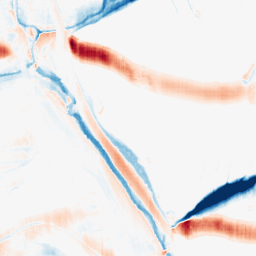
Category: morphological
Decomposition family: morphological_ellipse
Decomposition parameters: operation: average
width: 30
height: 5
Upsampling method: sinc_blackman
Upsampling parameters: scale: 2
kernel_size: 4
Upsampling scale: 2